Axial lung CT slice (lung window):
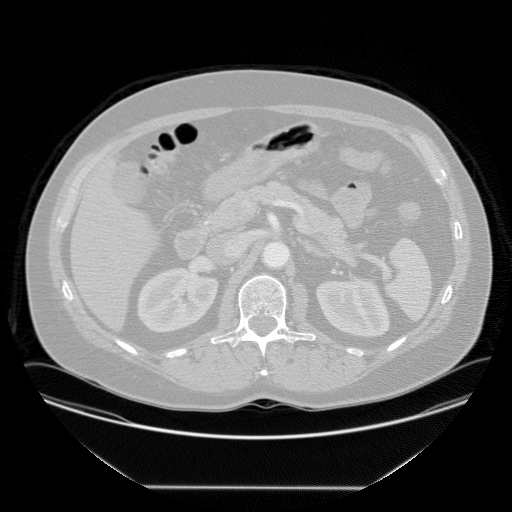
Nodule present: no